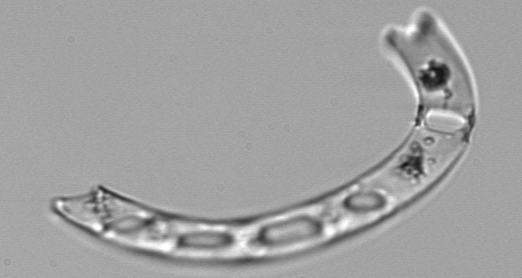
Label: Eucampia